Question: I have a simple problem which keeps me busy in the last days.
In Kivy I have two Windows.
FirstWindow has a method update(), which is triggered by a button press.
On SecondWindow I have only one button, which sends me back to FirsWindow, but I want it to trigger the update() method from FirstWindow and change the label, just like the "update label" button does on FirstWindow, without previously pressing the "update label" button.
Any help, please?
file.py
'''
from kivy.app import App
from kivy.properties import ObjectProperty, ListProperty, ReferenceListProperty
from kivy.lang import Builder
from kivy.uix.screenmanager import ScreenManager, Screen
class FirstWindow(Screen):
my_button = ObjectProperty(None)
my_label = ObjectProperty(None)
def update(self):
self.my_label.text = 'UPDATED'
class SecondWindow(Screen):
def go_first(self):
FirstWindow().update()
class WindowManager(ScreenManager):
pass
class MyTestApp(App):
def build(self):
return Builder.load_file('my_test.kv')
MyTestApp().run()
'''
my_test.kv
'''
WindowManager:
FirstWindow:
SecondWindow:
<FirstWindow>:
name: "first"
my_label: my_label_id
BoxLayout:
Label:
id: my_label_id
text:"Label"
font_size:self.width / 5
BoxLayout:
orientation: "vertical"
Button:
text: "next screen"
on_press: root.manager.current = 'second'
Button:
text: "update label"
on_press: root.update()
<SecondWindow>:
name:"second"
Button:
text: "go back and update"
on_press:
root.manager.current = 'first'
root.go_first()
'''

I think critical is this method, whitch needs to be remake, but I have no idea how
'''
def go_first(self):
FirstWindow().update()
'''
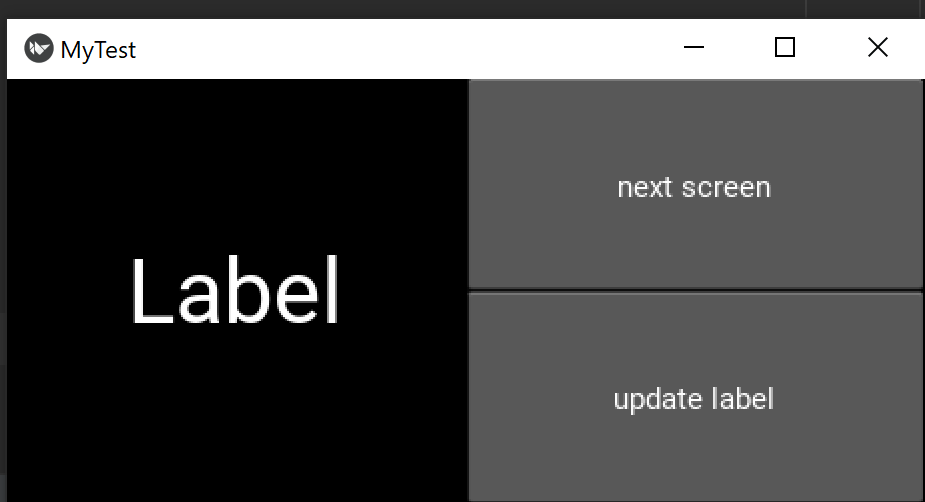
Answer: You can't directly access another screen which is defined as another class. First, you have to access the ScreenManager i.e. Parent class and then from it get the screen 'FirstScreen'
So the 'go_first' function in your code will look like this:
'''
def go_first(self):
self.parent.get_screen('first').update()
'''
EDIT:
Here's full code:
main.py:
'''
from kivy.app import App
from kivy.properties import ObjectProperty, ListProperty, ReferenceListProperty
from kivy.lang import Builder
from kivy.uix.screenmanager import ScreenManager, Screen
class FirstWindow(Screen):
my_button = ObjectProperty(None)
my_label = ObjectProperty(None)
def update(self):
self.my_label.text = 'UPDATED'
class SecondWindow(Screen):
def go_first(self):
self.parent.get_screen('first').update()
class WindowManager(ScreenManager):
pass
class MyTestApp(App):
def build(self):
return Builder.load_file('my.kv')
MyTestApp().run()
'''
my.kv:
'''
WindowManager:
FirstWindow:
SecondWindow:
<FirstWindow>:
name: "first"
my_label: my_label_id
BoxLayout:
Label:
id: my_label_id
text:"Label"
font_size:self.width / 5
BoxLayout:
orientation: "vertical"
Button:
text: "next screen"
on_press: root.manager.current = 'second'
Button:
text: "update label"
on_press: root.update()
<SecondWindow>:
name:"second"
Button:
text: "go back and update"
on_press:
root.manager.current = 'first'
root.go_first()
'''